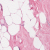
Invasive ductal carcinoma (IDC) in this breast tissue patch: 0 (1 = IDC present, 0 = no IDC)